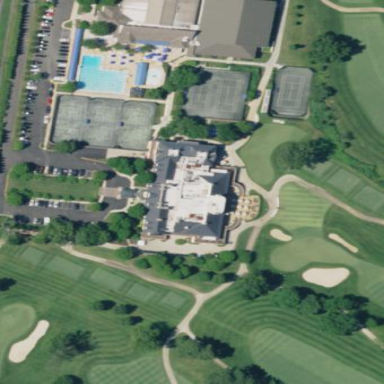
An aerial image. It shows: Clubhouse building at golf course.